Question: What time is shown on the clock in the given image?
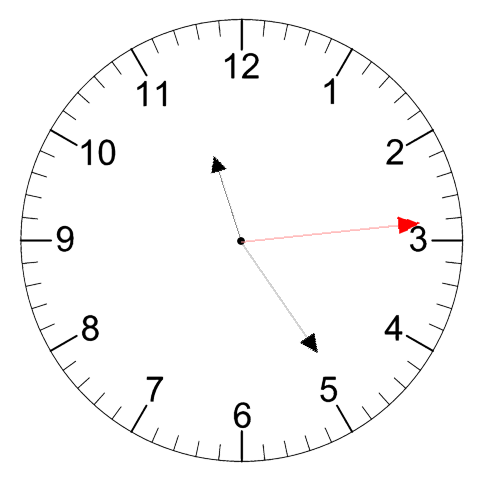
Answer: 11:24:14